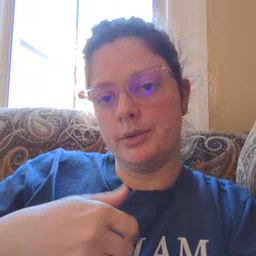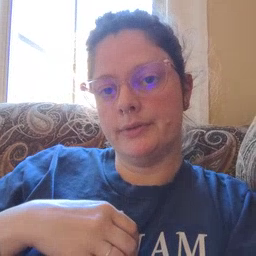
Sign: callonphone